Question: I am trying to display a pie chart in my asp.net application, for this am getting values from my sql database, I've two columns named Section,Absentees....and the valued for these columns are like
'''
Section Absentees
------- ---------
A 10
MCA 5
'''
like this, and my script is,
'''
<asp:Chart ID="Chart1" runat="server" Height="202px" Width="291px">
<Series>
<asp:Series ChartType="Pie" XValueMember="Section" YValueMembers="Absentees" Legend="Legend1" Name="Series1"></asp:Series>
</Series>
<ChartAreas>
<asp:ChartArea Name="ChartArea1"></asp:ChartArea>
</ChartAreas>
<Legends>
<asp:Legend Name="Legend1"></asp:Legend>
</Legends>
</asp:Chart>
'''
When I try like this, am getting the "Section" only in the Chart and in the Legend like,

I need to display the "Section" in Legend and "Absentees" count in the Chart, how can I do this?
And one more thing, is it possible to redirect to another page if I click in the chart? (for ex: if I click 5 or 10 it should redirect to someother page with the value(10 or 5) as query string) is it possble?
I just included 'IsValueShownAsLabel="true"' in my Series, and the values are displaying fine, and I can redirect to some page when I click on particular label by using 'LabelUrl="/Default.aspx"' like this.
Now the question is how can I pass the value as QueryString, I tried like
'''
LabelUrl="/Default.aspx?value=<%# Eval("Section")%>"
'''
but its showing error, am trying this chart in my WebParts control.....how can I fix this..any help?
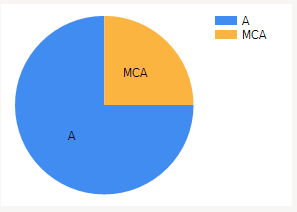
Answer: Take a look here for a guide on how to create pie charts:
<URL>
On the same website you can check out the ways to provide legends in different formats:
<URL>